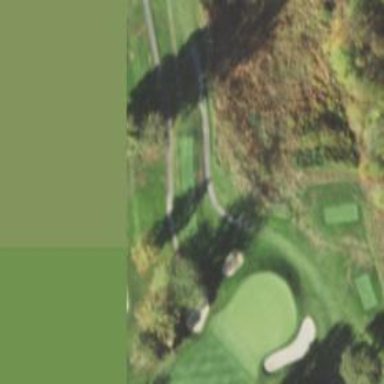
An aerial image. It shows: Pathway for golfing.